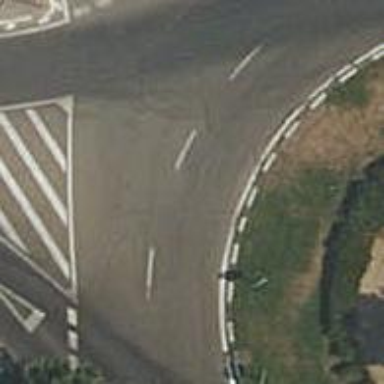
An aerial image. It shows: Secondary road leading to roundabout.